Brain MRI, t1w sequence, axial 2D slice.
Patient: age 23, sex F, weight 78 kg, height 1.78 m
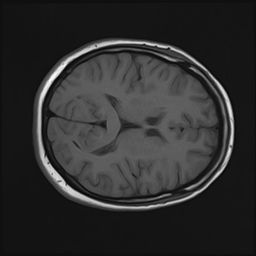